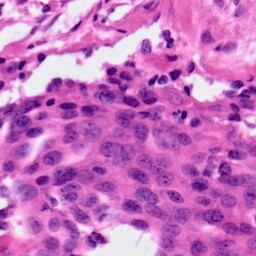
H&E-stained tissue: Ovarian